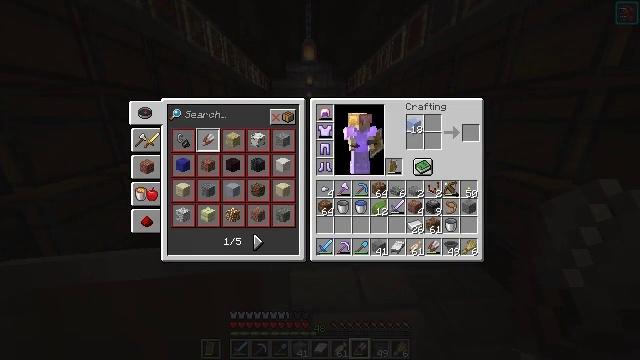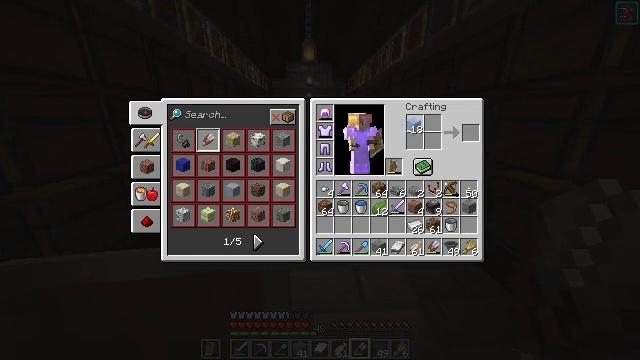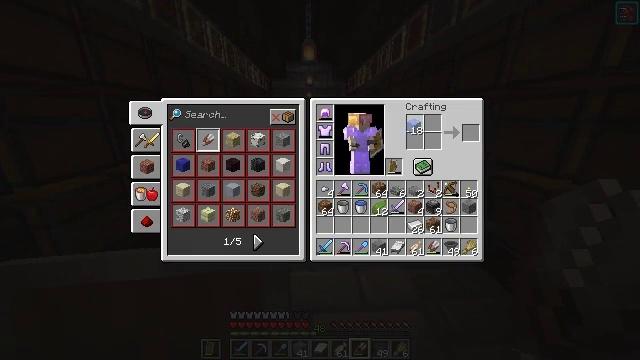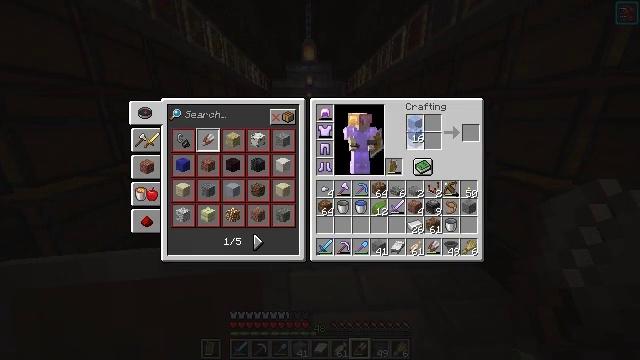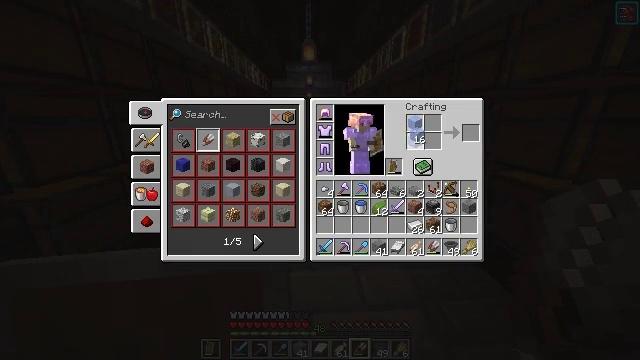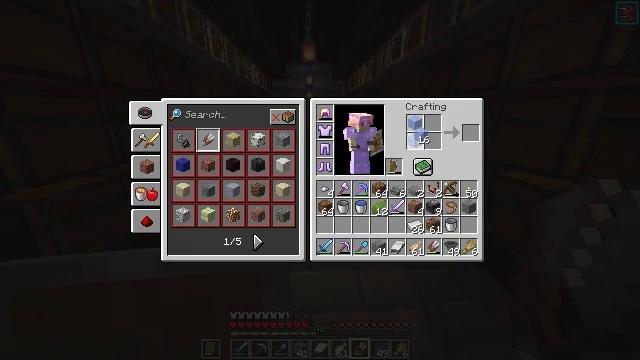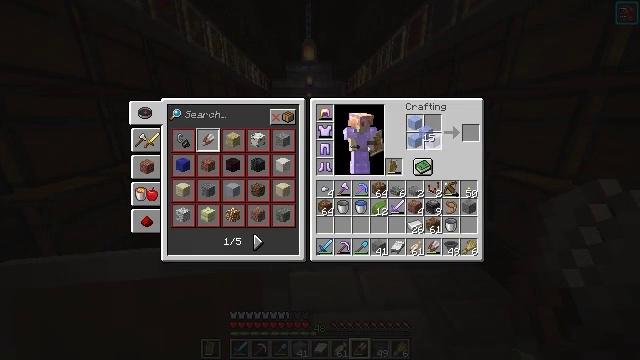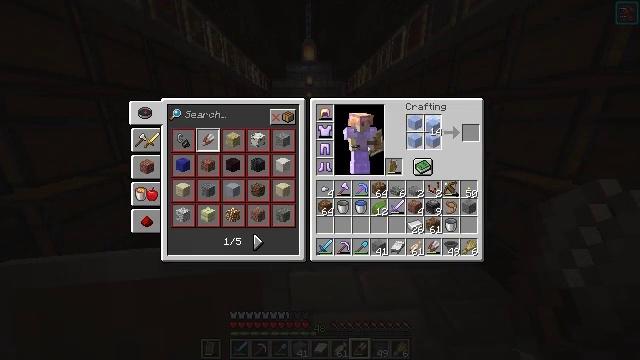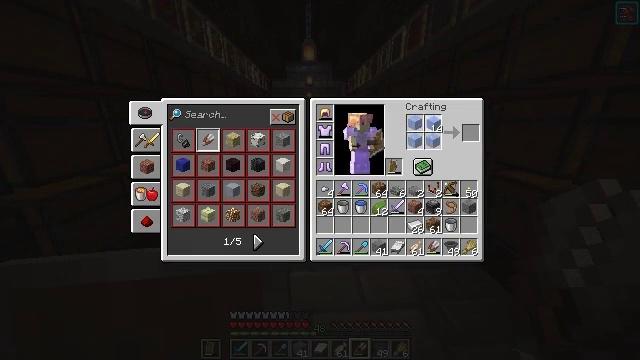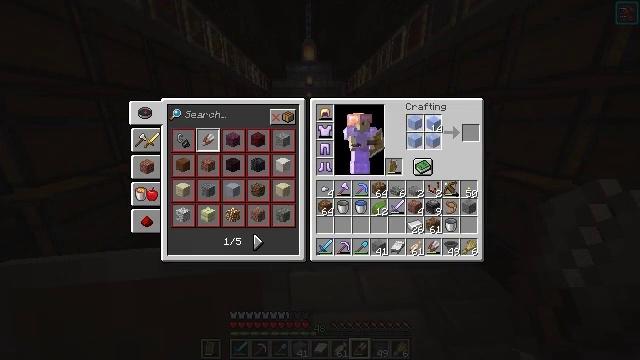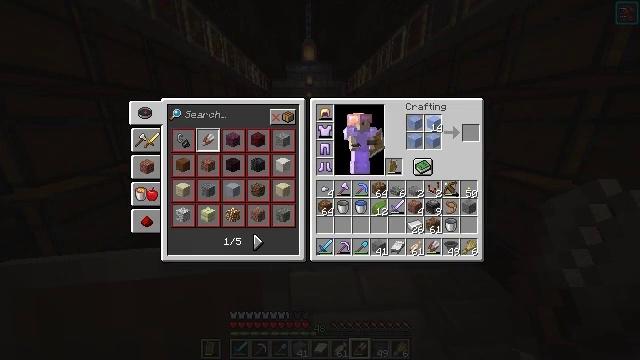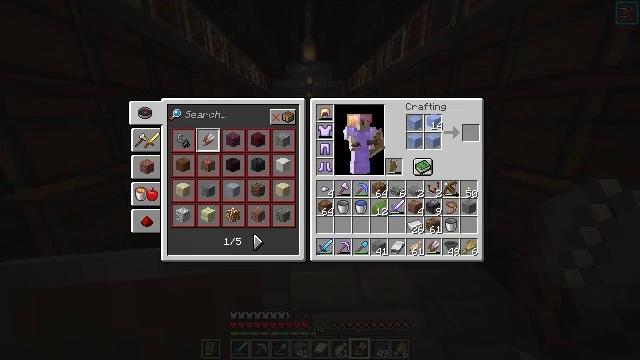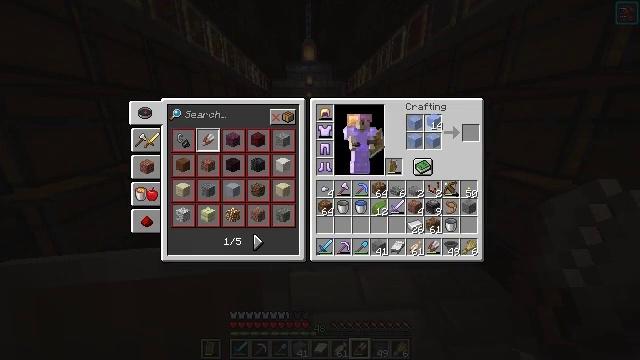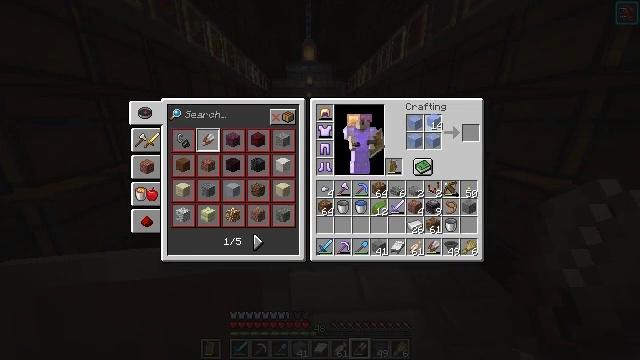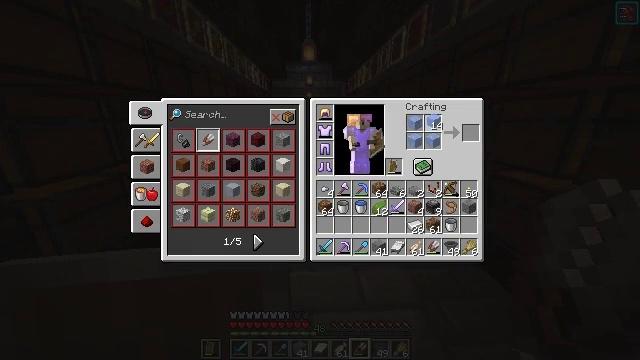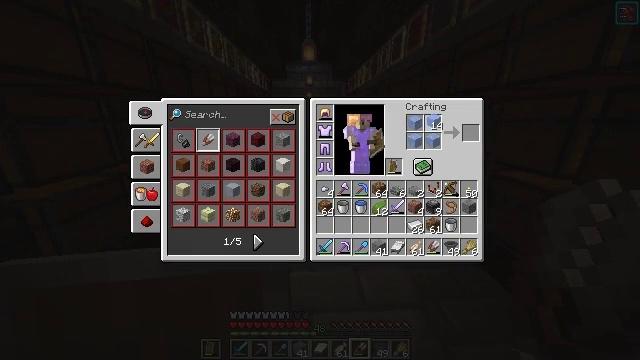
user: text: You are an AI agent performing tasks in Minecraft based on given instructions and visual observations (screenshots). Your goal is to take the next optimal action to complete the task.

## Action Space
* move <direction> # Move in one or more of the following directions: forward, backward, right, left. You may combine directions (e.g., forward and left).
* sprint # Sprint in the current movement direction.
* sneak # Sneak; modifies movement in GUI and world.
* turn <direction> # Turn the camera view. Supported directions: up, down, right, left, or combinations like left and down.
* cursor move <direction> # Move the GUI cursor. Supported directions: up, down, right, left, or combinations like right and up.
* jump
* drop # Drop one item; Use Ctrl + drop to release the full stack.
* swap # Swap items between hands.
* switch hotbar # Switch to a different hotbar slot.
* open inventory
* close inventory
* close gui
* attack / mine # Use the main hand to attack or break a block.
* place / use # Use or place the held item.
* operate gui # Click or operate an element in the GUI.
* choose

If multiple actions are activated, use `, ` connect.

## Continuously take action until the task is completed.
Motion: motion action
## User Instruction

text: Open the crafting table and arrange ice blocks to craft packed ice.
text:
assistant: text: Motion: choose
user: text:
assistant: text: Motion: choose
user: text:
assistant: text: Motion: cursor move down, choose
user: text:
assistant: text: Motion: choose
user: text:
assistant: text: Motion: choose
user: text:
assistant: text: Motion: choose
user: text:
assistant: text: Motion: choose
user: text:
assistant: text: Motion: choose
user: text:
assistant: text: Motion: choose
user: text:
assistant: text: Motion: no_op
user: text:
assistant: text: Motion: no_op
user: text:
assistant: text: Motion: no_op
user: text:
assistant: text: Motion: no_op
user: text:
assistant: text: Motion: no_op
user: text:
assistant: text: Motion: no_op
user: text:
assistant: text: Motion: no_op
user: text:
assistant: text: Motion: no_op
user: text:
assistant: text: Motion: no_op
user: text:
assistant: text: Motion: no_op
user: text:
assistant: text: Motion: no_op
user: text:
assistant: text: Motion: no_op
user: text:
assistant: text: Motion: cursor move left and down
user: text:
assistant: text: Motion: cursor move left and down
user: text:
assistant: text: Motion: cursor move down
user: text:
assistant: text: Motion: cursor move down
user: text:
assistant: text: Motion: no_op
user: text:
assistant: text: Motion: operate gui
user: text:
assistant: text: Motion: operate gui
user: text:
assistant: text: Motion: no_op
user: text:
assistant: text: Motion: no_op